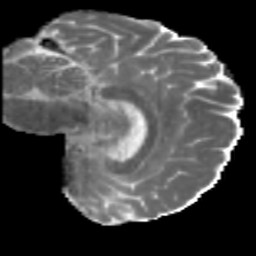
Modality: MD
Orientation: sagittal
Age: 46
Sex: male
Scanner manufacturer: siemens
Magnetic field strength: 3 T
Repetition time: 5 s
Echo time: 0.092 s